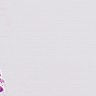
Metastatic tissue present: no